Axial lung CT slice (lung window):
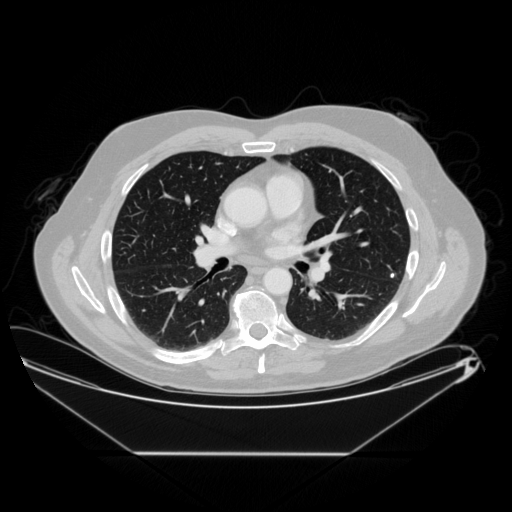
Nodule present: yes
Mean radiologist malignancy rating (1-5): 1